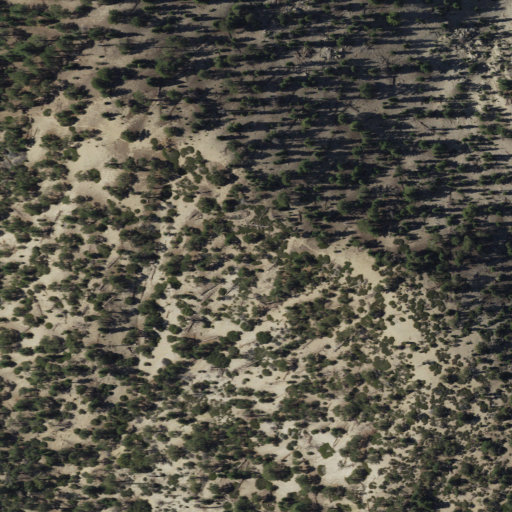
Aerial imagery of mountain in California named Pallett Mountain containing grassland, shrub, and evergreen forest